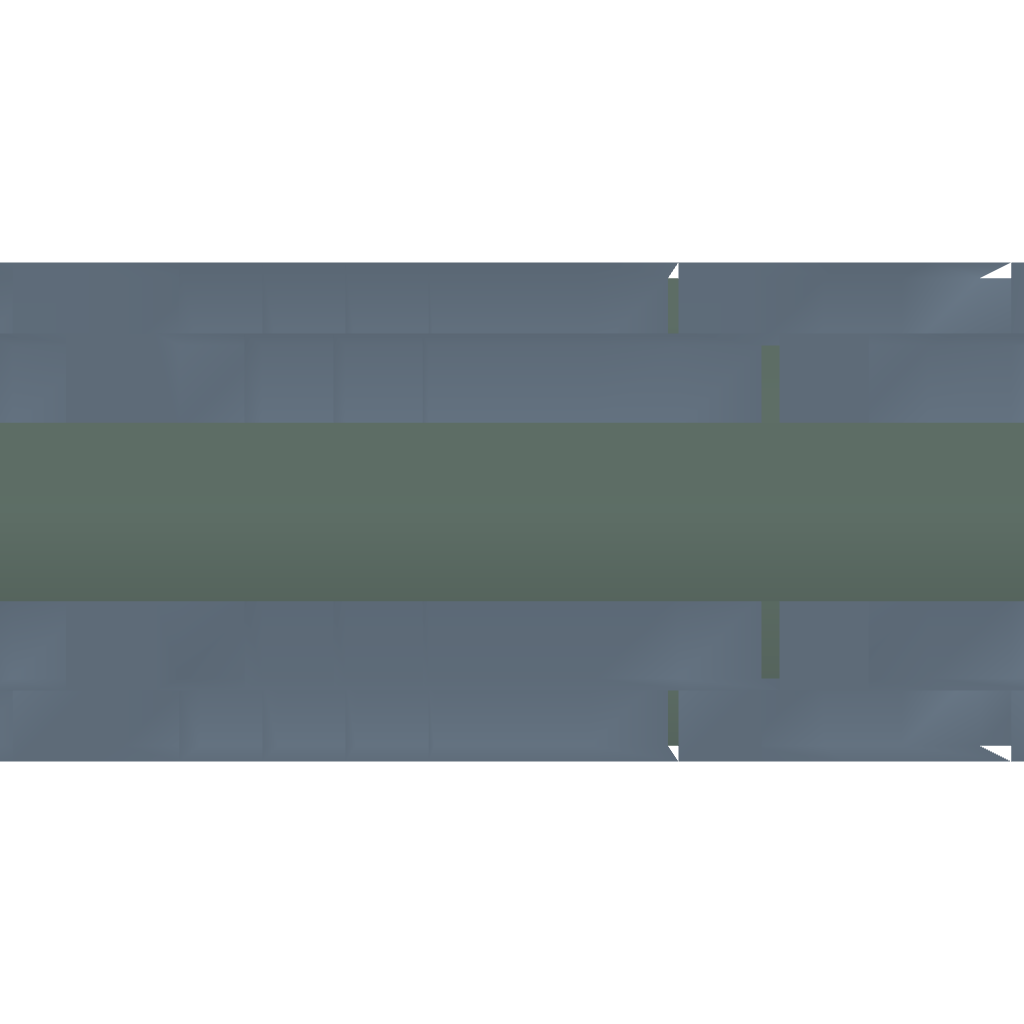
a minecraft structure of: Sewer template corner